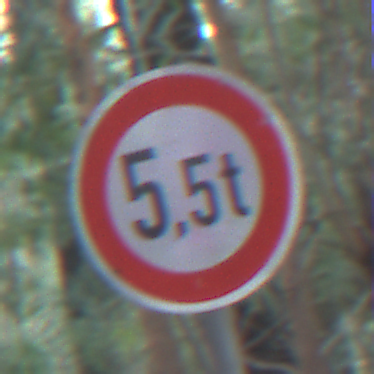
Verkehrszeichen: TatsaechlicheMasse
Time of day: SunriseSunset
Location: Outdoor (Nature)
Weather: NotSpecified
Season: Autumn
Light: Natural